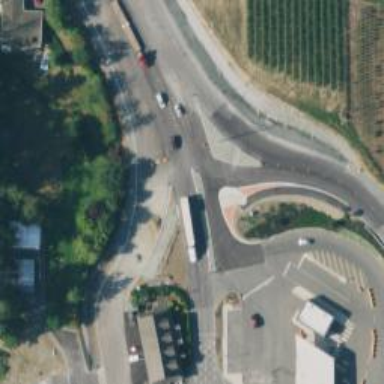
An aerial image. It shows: Asphalt cycleway with uncontrolled zebra crossing.